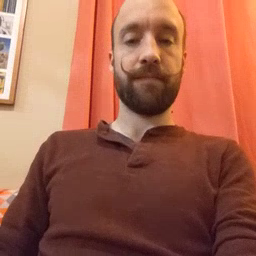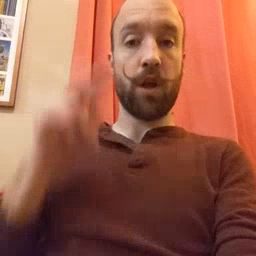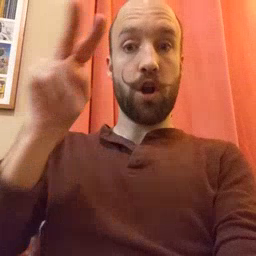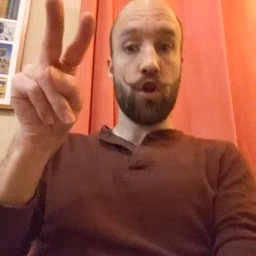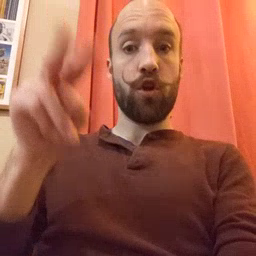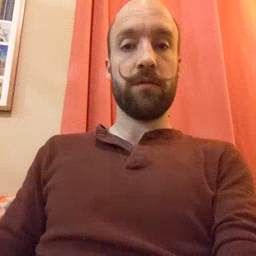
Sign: look